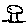
Label: tree